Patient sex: M
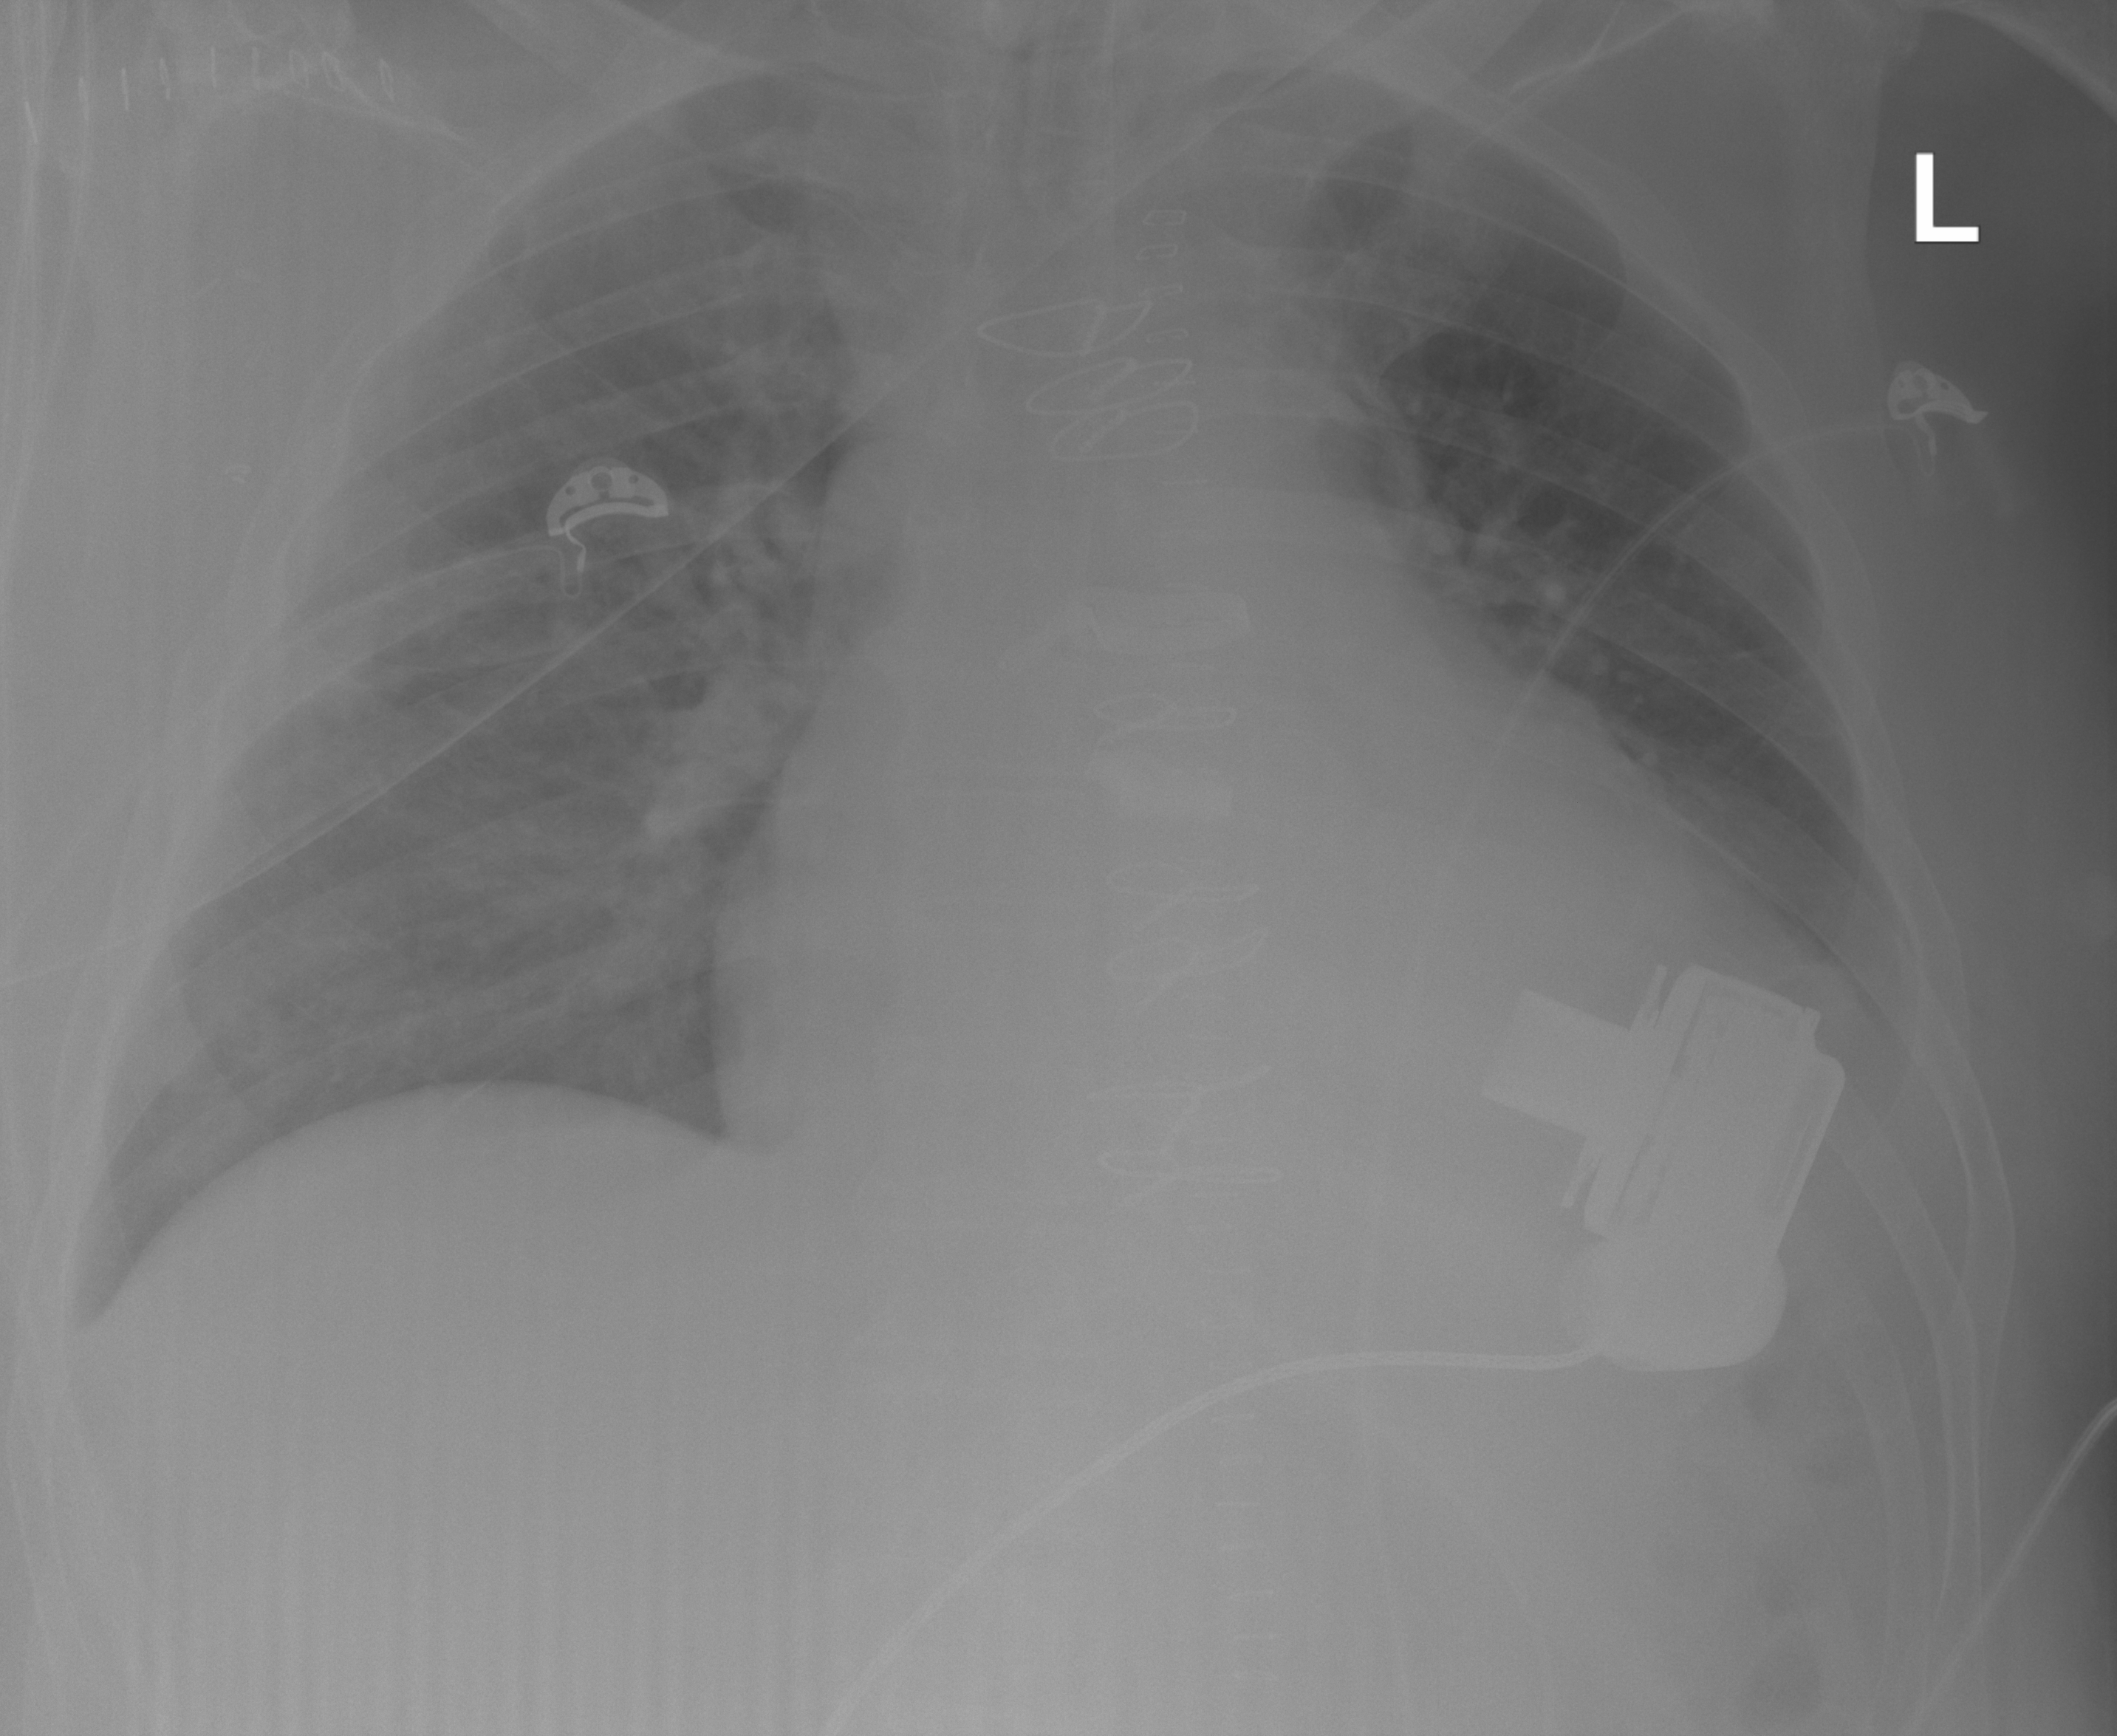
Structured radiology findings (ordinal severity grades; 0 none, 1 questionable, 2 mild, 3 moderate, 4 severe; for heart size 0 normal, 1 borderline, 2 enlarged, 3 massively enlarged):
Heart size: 3
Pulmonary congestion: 0
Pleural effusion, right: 0
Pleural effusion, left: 2
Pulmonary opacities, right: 0
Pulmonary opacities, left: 0
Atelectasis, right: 2
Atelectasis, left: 2